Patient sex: M
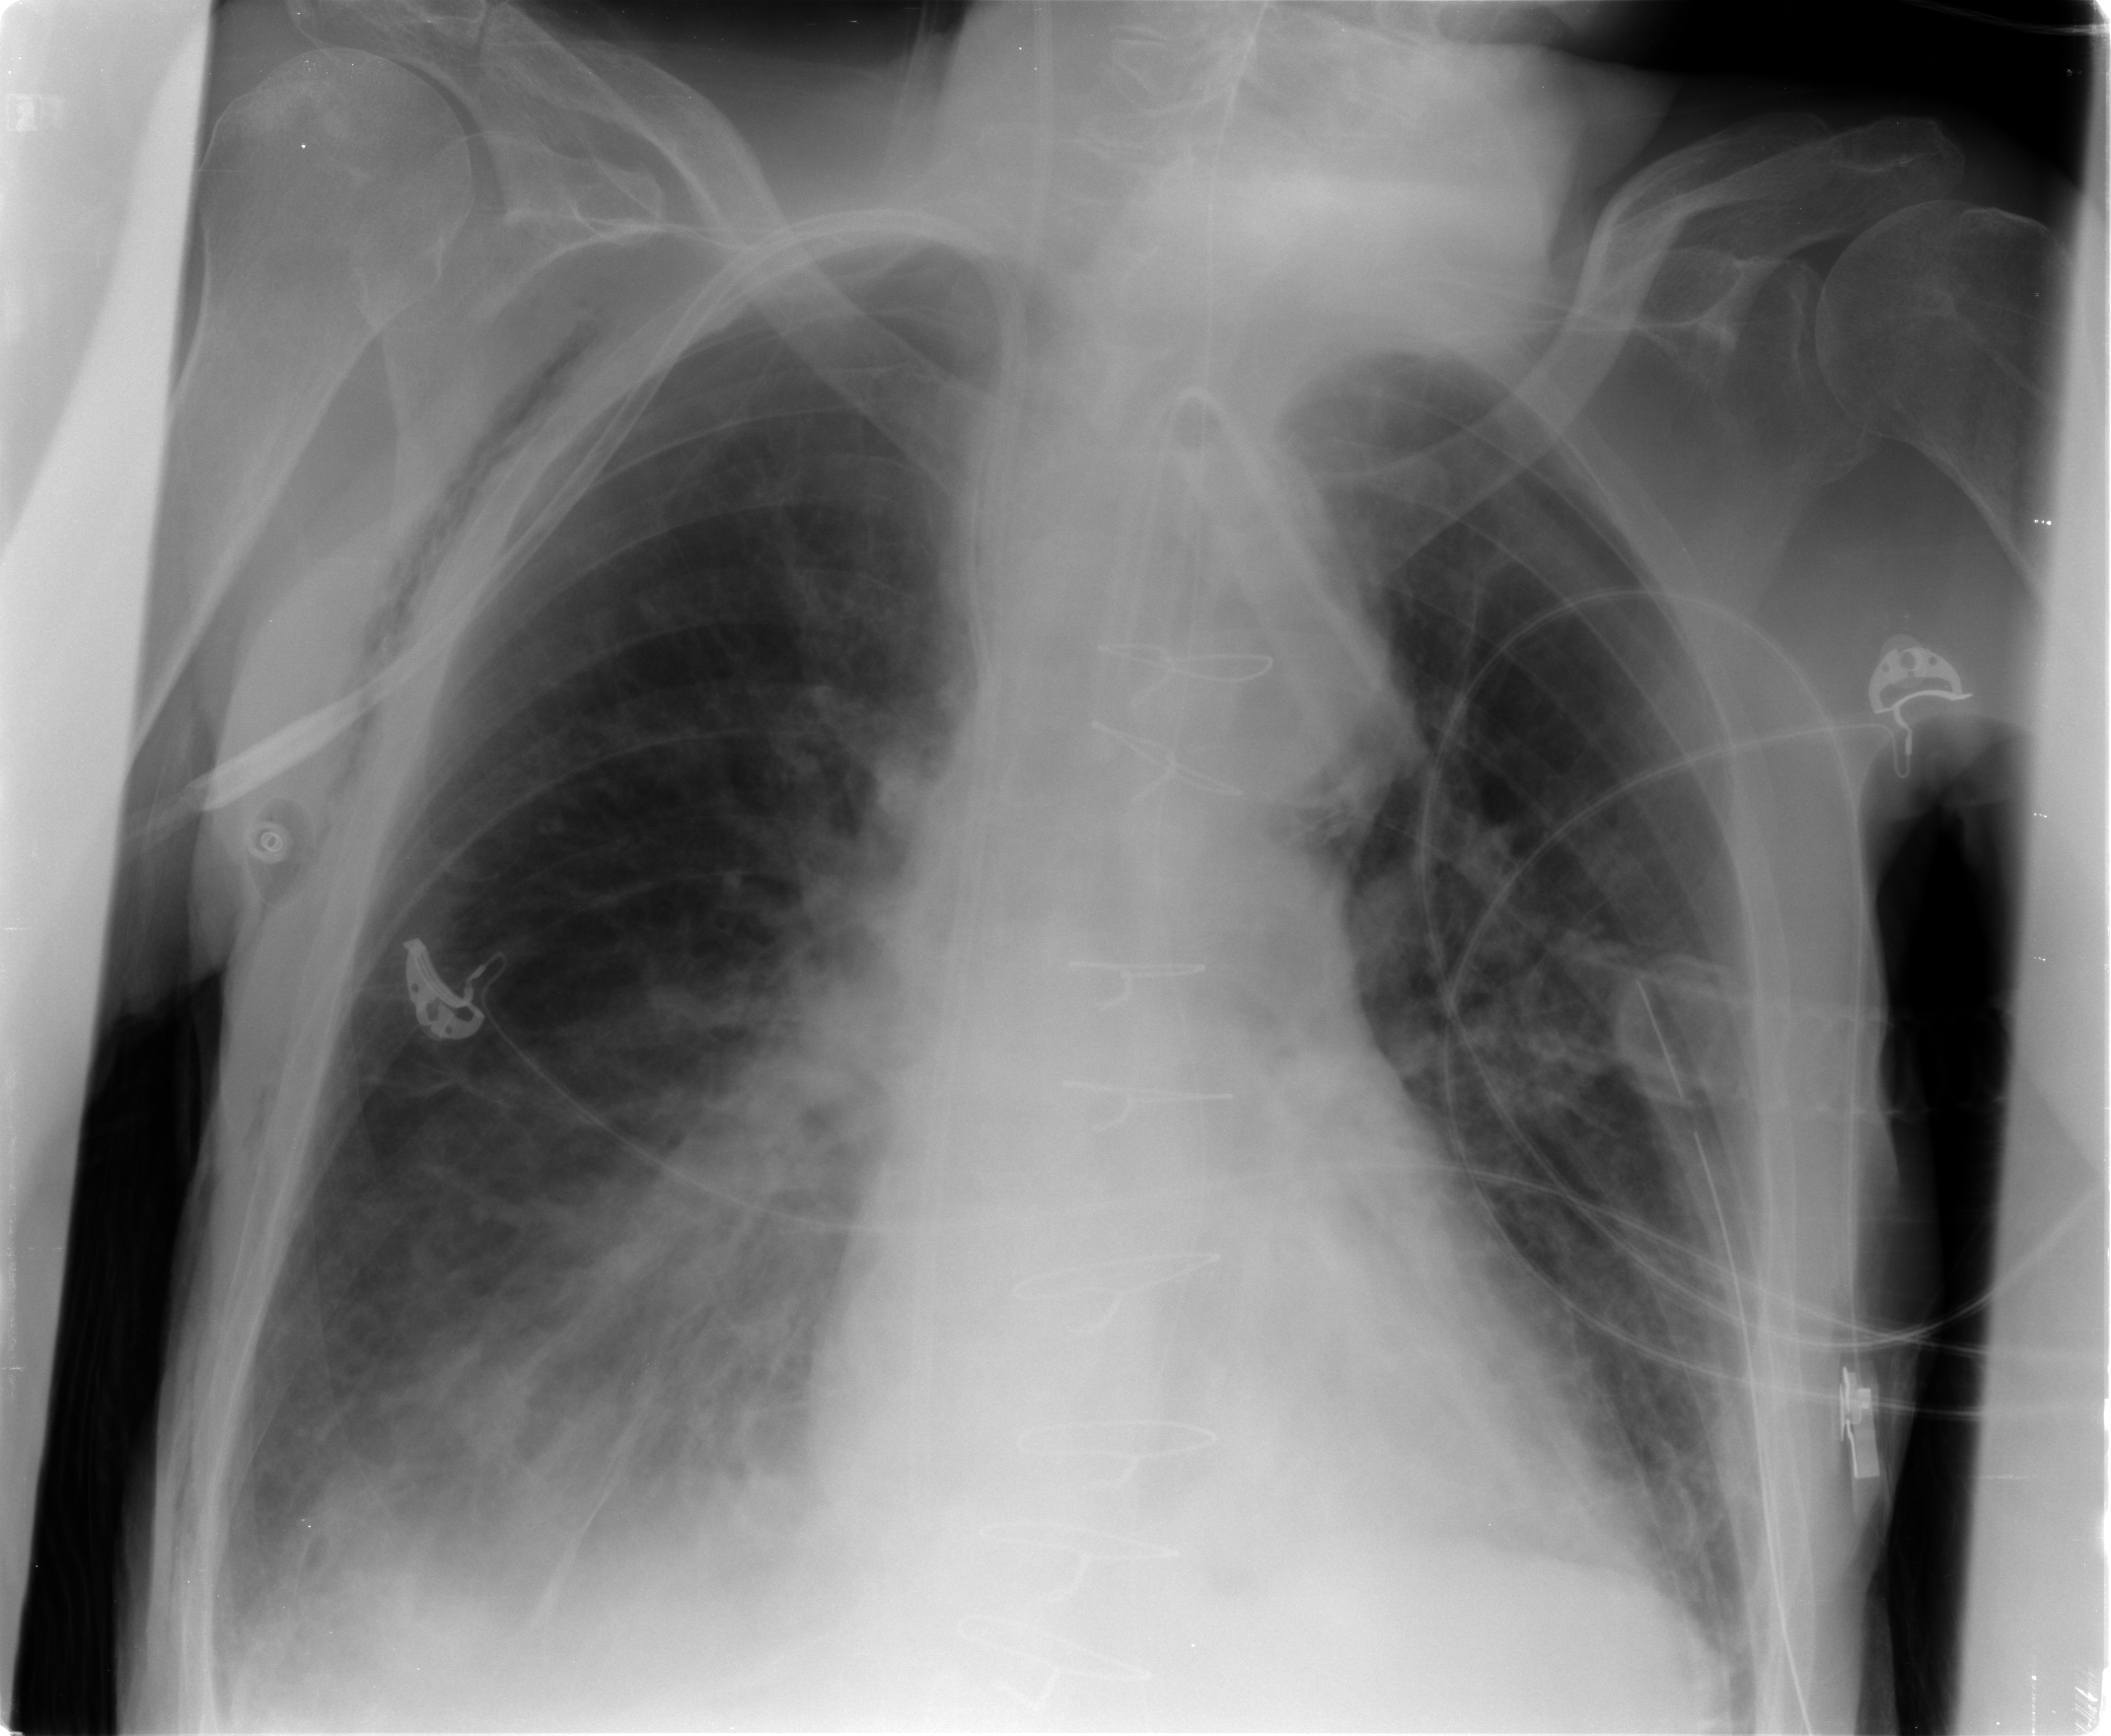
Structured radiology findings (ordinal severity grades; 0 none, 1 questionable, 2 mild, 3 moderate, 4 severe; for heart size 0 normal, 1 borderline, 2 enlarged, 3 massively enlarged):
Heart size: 0
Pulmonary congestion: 2
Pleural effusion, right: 2
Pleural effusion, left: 0
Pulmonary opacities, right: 1
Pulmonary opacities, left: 0
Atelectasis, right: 2
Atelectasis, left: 2